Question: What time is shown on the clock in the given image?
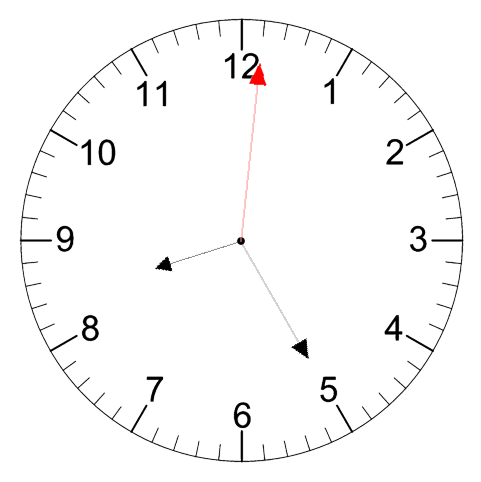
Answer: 08:25:01